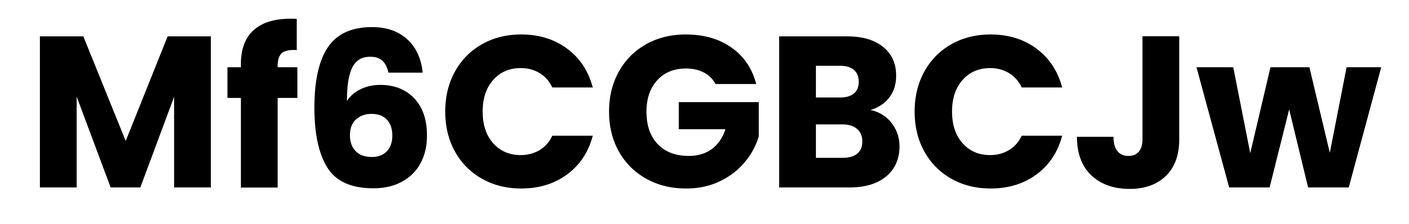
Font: Poppins-Bold